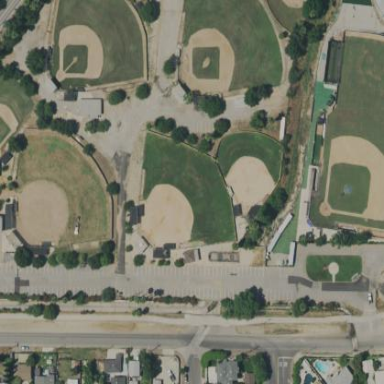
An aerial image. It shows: Baseball pitch for leisure land activities.